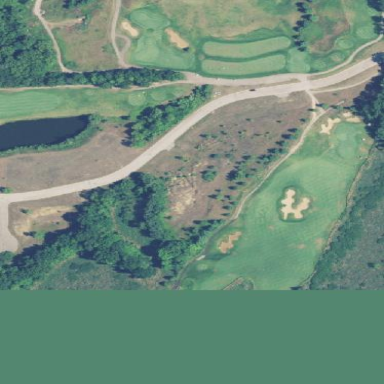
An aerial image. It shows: Water hazard on golf course.